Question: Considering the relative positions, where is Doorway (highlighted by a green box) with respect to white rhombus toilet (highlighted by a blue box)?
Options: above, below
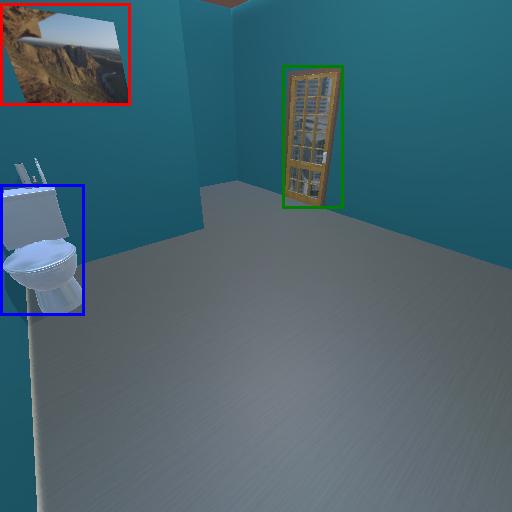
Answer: above